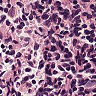
Metastatic tissue present: no